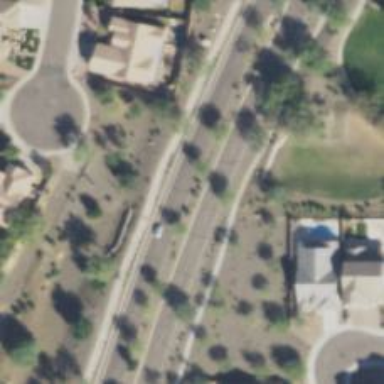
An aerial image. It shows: Culvert tunnel.